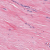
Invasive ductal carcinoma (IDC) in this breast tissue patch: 1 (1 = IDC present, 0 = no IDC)